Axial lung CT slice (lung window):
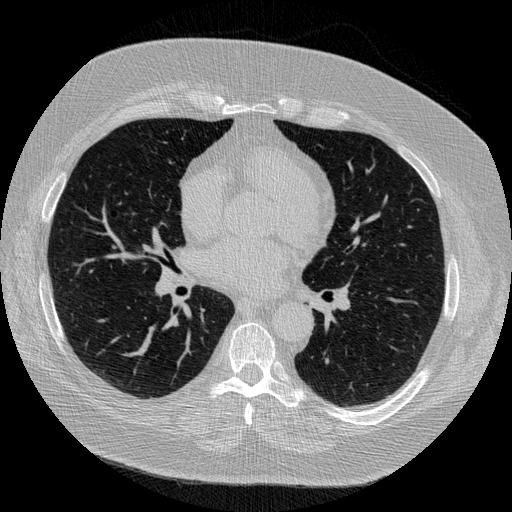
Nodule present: no